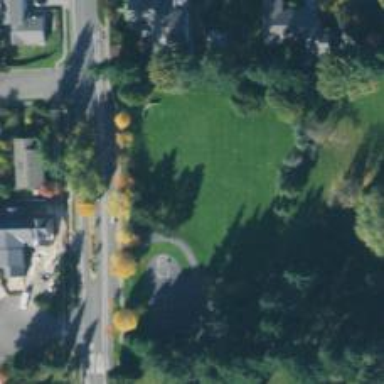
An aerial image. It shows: Playground with bridge.